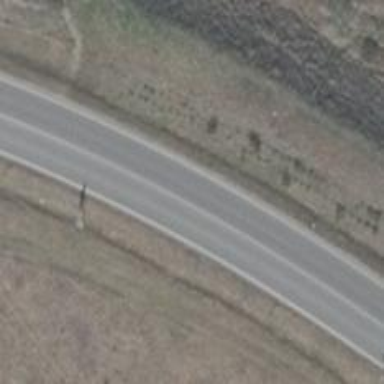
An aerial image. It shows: Asphalt road classified as primary highway. It is designated as motorroad.